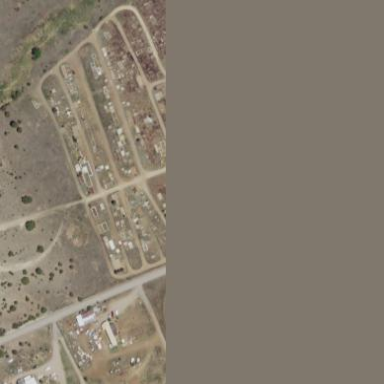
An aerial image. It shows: Cemetery.